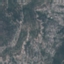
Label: HerbaceousVegetation